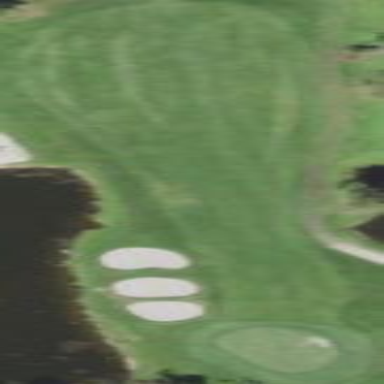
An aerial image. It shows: Scenic golf fairway.